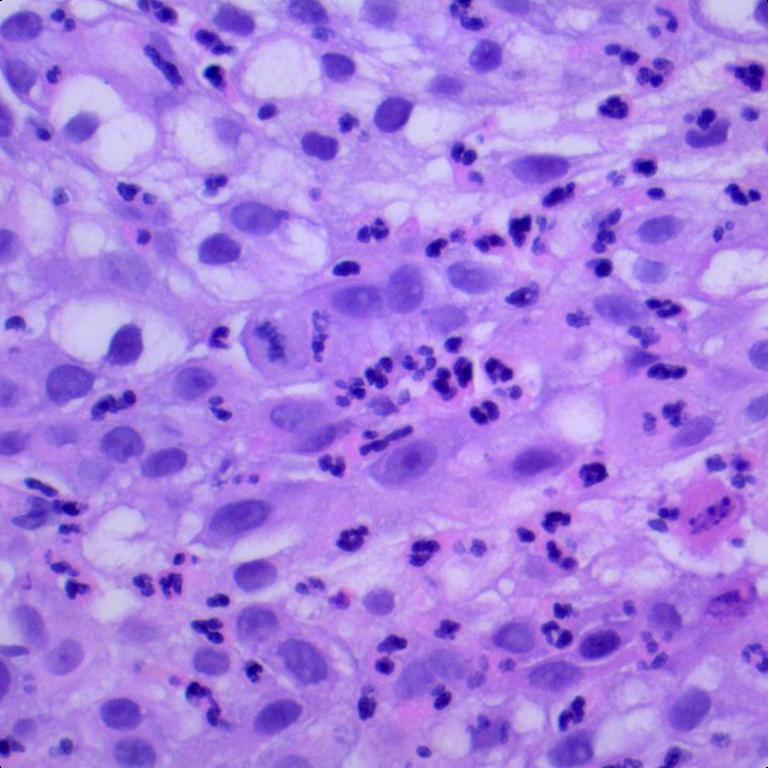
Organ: lung
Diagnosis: squamous carcinomas